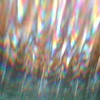
Label: sunburn